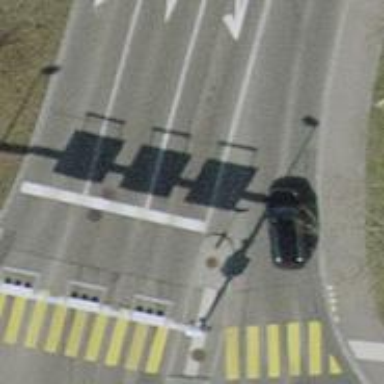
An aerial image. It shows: Secondary road with separate asphalt sidewalks.